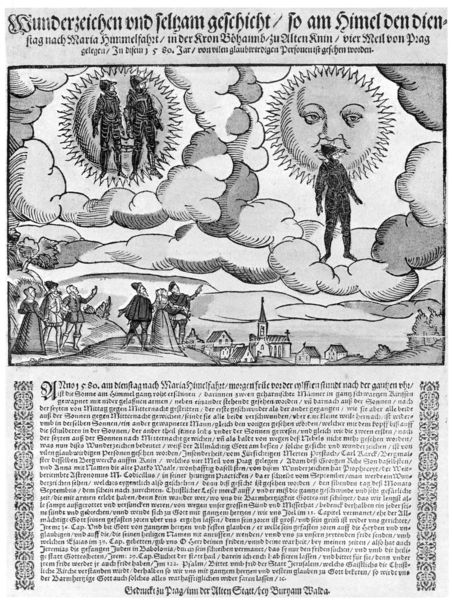
Titel: Wunderzeichen vnd seltzam geschicht
Standort: Zürich.
Institution: Wickiana
Schlagwörter: baum, berg, gruppe, himmel, mann, weiß, wolken, bäume, frauen, kirchturm, landschaft, menschen, stadt, frau, geste, grau, männer, schwarz, skizze, zeichnung, wolke, muster, ornament, bart, geschichte, gesicht, kleidung, rahmen, erde, häuser, hügel, kirche, sonne, paar, personen, blatt, rund, turm, schrift, papier, ort, berge, dorf, dächer, grafik, graphik, rand, figuren, beobachter, wetter, soldaten, deutsch, zeigen, ortschaft, tusche, mond, buch, strahlen, kohle, druck, gestirne, schwarz weiss, radierung, stich, titel, seite, illustration, text, zeitung, kreise, überschrift, buchdruck, jahr, mittelalter, zeilen, kupferstich, letter, flugblatt, altdeutsch, himmelfahrt, sonnen, monster, prag, wunder, artikel, majuskel, wunderzeichen, shcwarz, sonnenfinsternis, ornamentband, anno, maria himmelfahrt, anagramm, geschicht, seltsam, menshcen, mönner, mnner, r, menschen himmel, gefressen